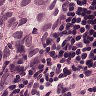
Metastatic tissue present: yes